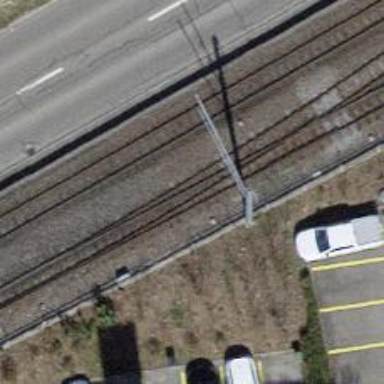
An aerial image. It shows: Narrow-gauge railway siding with electrified contact line.